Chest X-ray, PA view. Patient: 43 years old, sex F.
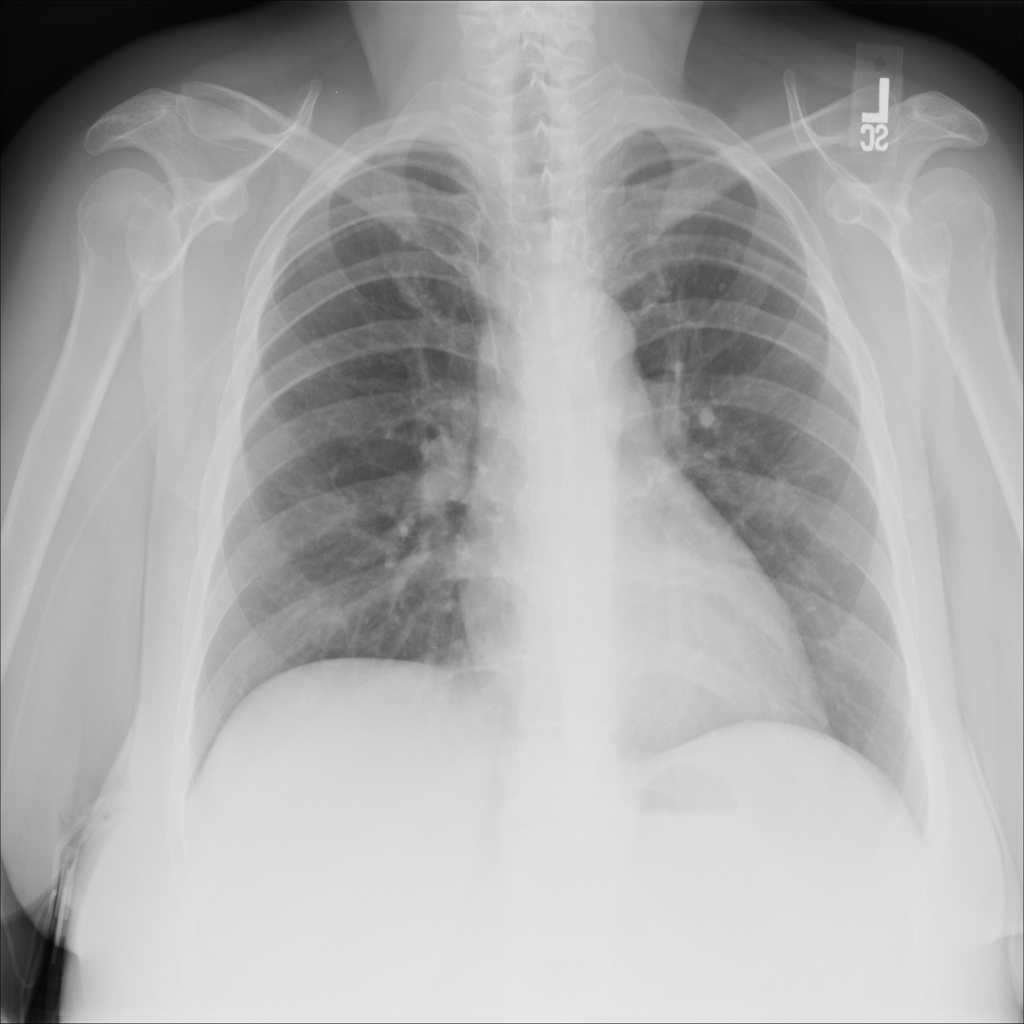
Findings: No Finding